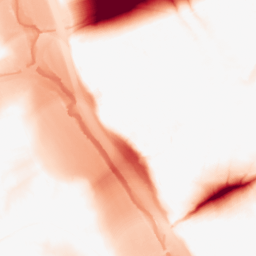
Category: morphological
Decomposition family: tophat
Decomposition parameters: size: 50
mode: black
Upsampling method: sinc_hamming
Upsampling parameters: scale: 2
kernel_size: 8
Upsampling scale: 2